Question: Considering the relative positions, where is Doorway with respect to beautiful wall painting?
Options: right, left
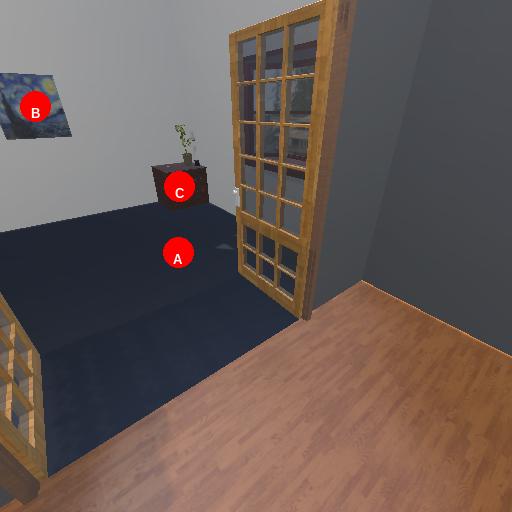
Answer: right